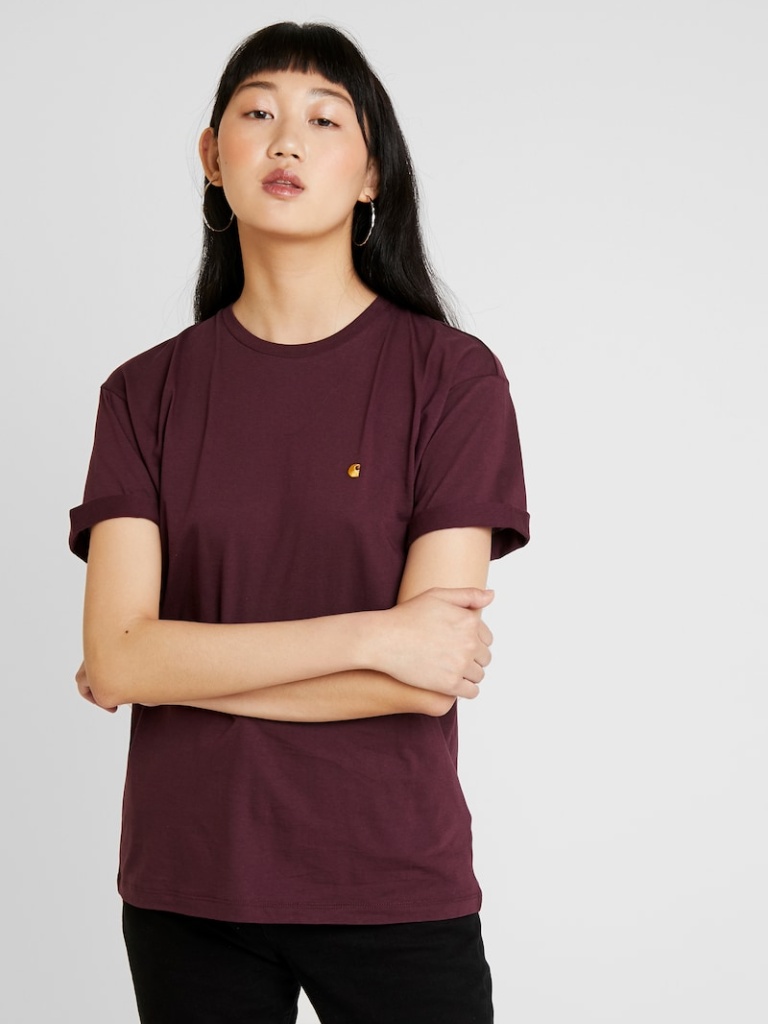
cotton relaxed short sleeve hip length Untucked crew t-shirt